Interaction volume radius: 5 \u00c5
Interaction volume height: 25 \u00c5
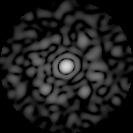
Disorder parameter: 0.8658